Question: Please have a look at the below code
'''
Border border = BorderFactory.createLineBorder(Color.RED, 1);
introducerFeesTxt.setBorder(border);
'''
I used this code to create a line border for the 'JTextField'. However now I need to remove it and replace it's normal view. Below is what I tried.
'''
introducerFeesTxt.setBorder(BorderFactory.createLineBorder(Color.BLACK, 1));
'''
That code above again created a border which is not similar to other normal JTextFields. Below is a screenshot.

You can clearly see the differnece between the "Normal" 'JTextField' and the JTextField with the added border. How can I reset it to be "normal" ?
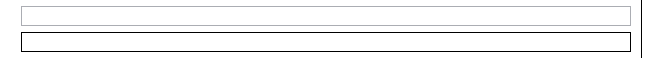
Answer: You should use the original border from the L&F (Look and Feel).
'''
Border border = BorderFactory.createLineBorder(Color.RED, 1);
introducerFeesTxt.setBorder(border);
// some operation
introducerFeesTxt.setBorder(UIManager.getBorder("TextField.border"));
'''